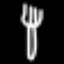
Label: fork